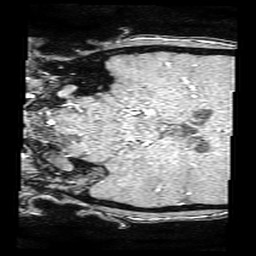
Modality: angio
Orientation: coronal
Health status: ill
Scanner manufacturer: philips
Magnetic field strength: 3 T
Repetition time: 0.023 s
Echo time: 0.003454 s